Question: What is the result of this measurement?
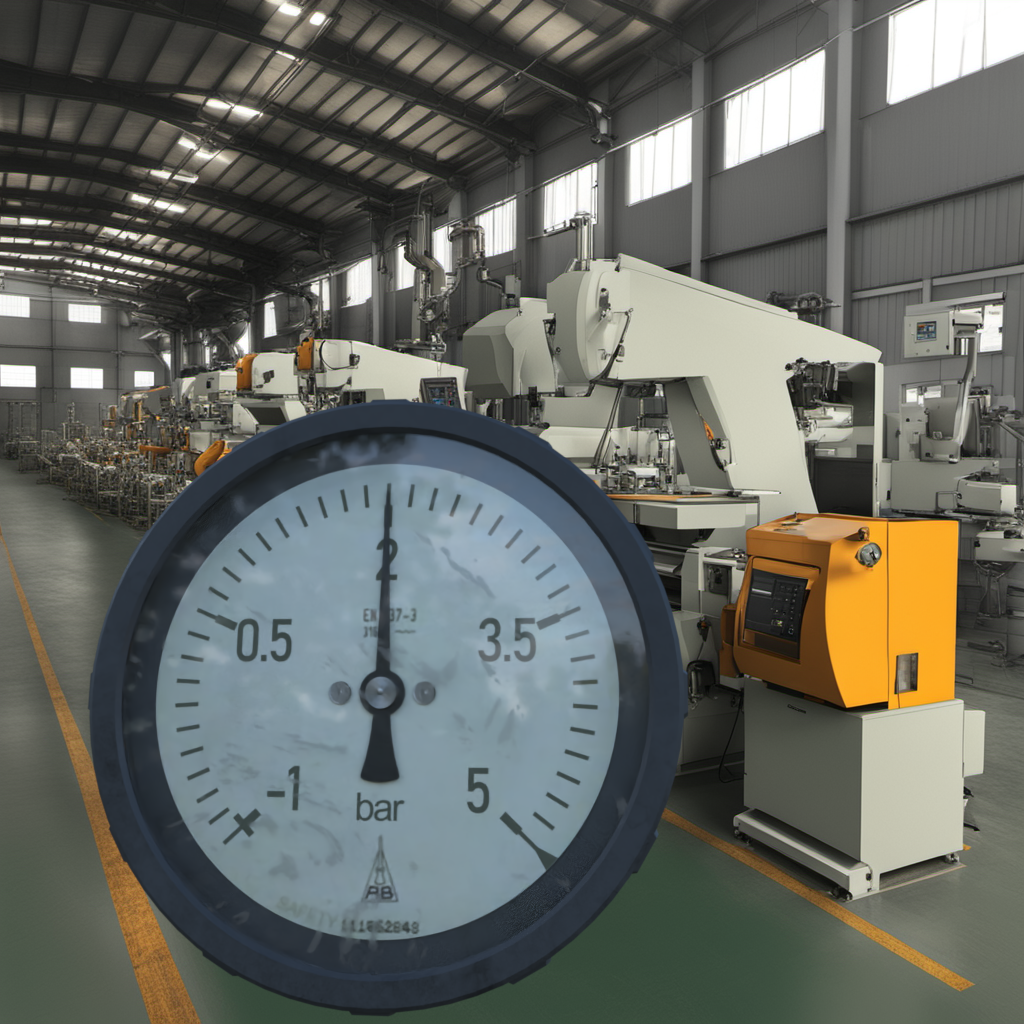
Answer: The result is 2
Question: What is the reading range of the measurement in the image?
Answer: The range is from -1 to 5
Question: What is the minimum and maximum value range of this measurement?
Answer: The minimum value is -1 and the maximum value is 5